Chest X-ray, AP view. Patient: 15 years old, sex M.
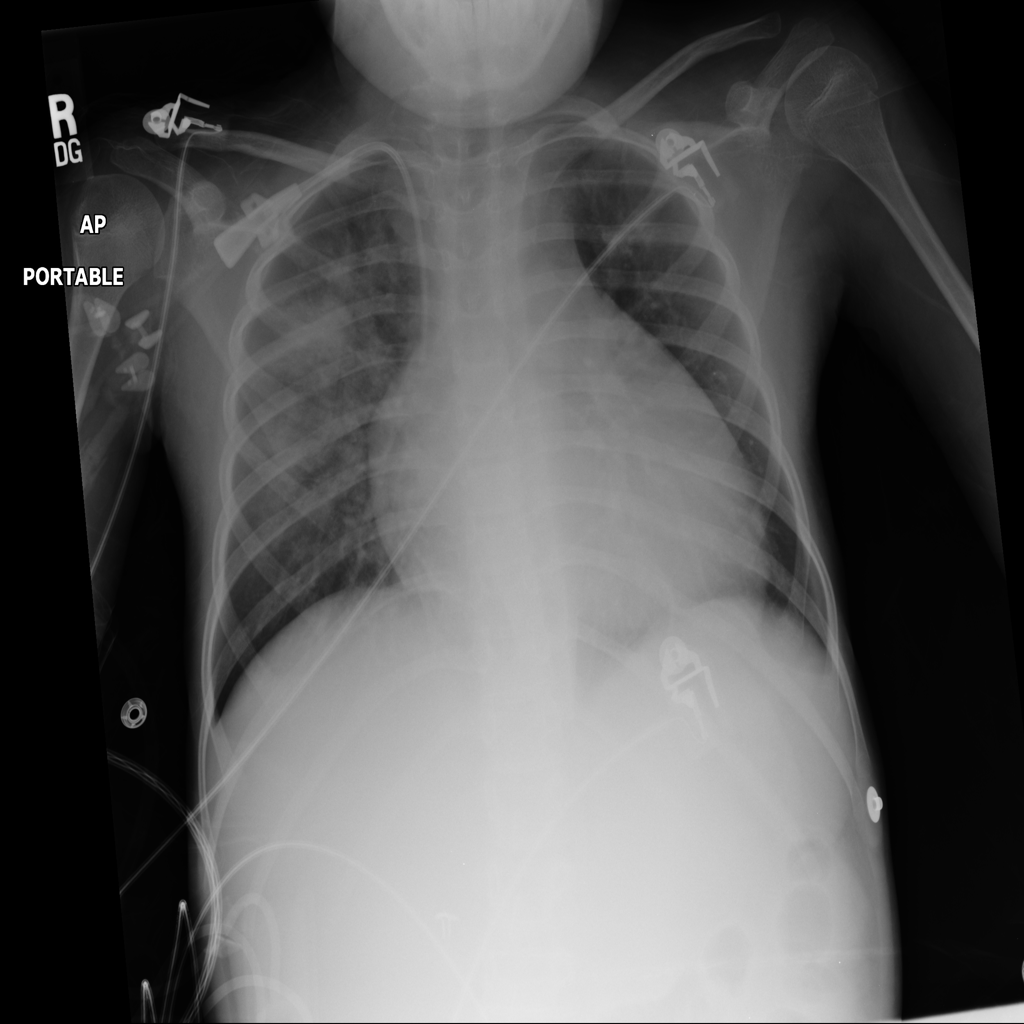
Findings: Cardiomegaly, Edema